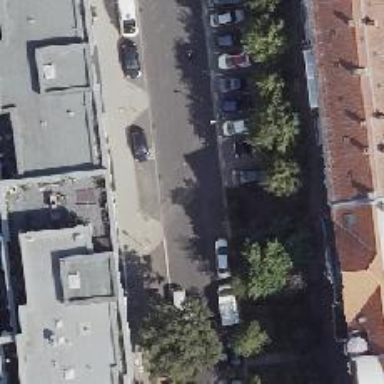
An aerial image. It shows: Residential road with asphalt surface and right lane for parking.